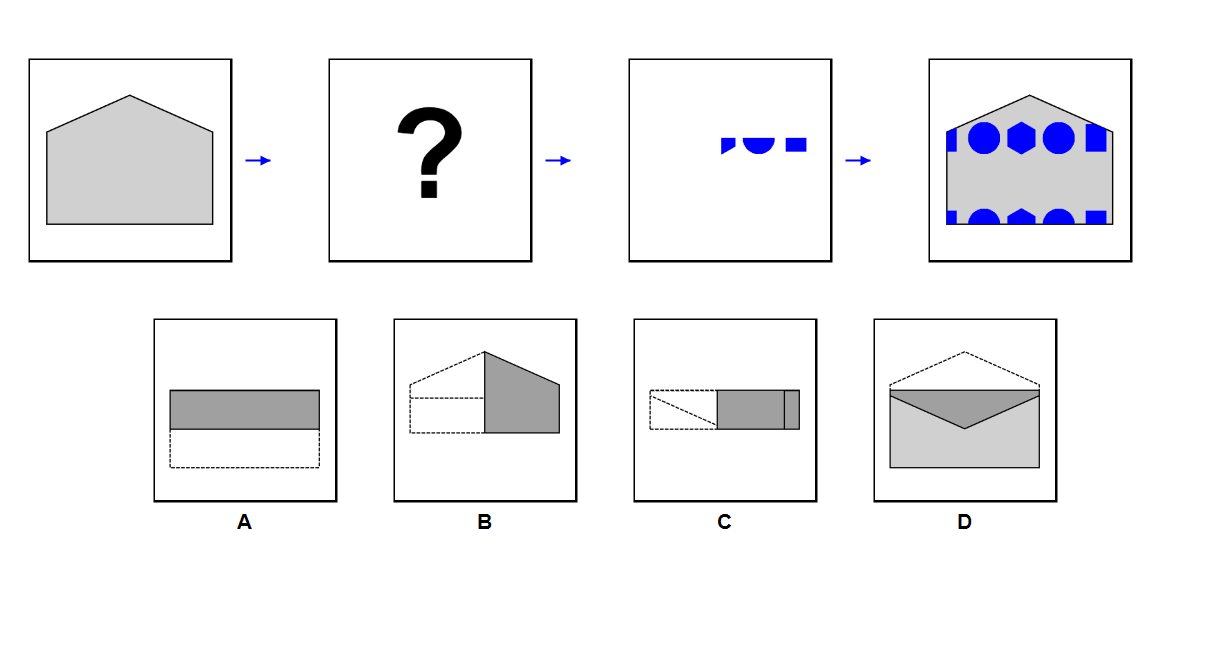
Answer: B